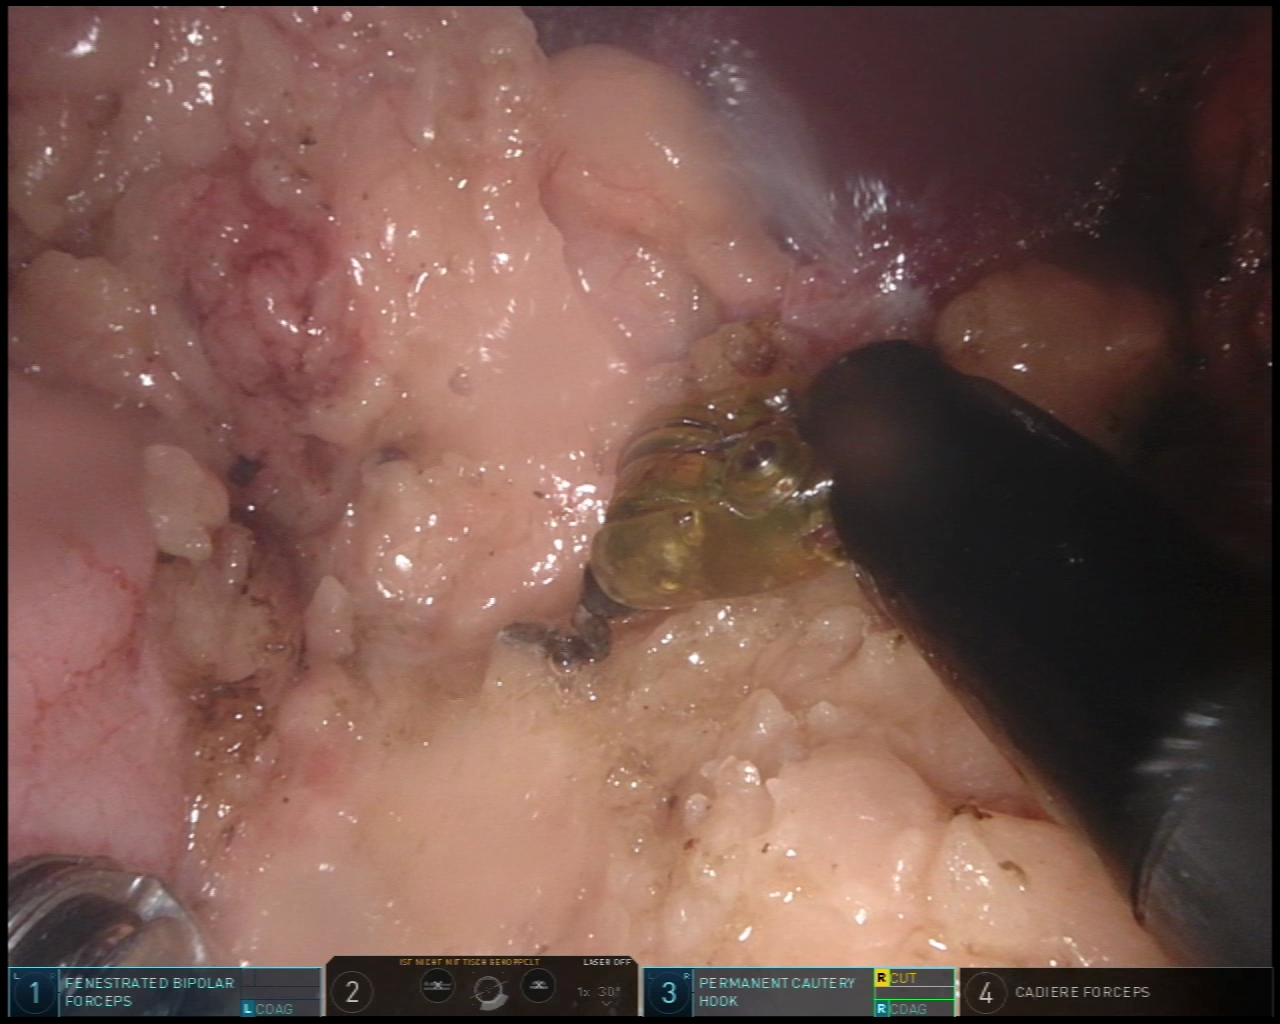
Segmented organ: spleen
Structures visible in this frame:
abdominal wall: no
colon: yes
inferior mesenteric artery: no
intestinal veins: no
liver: no
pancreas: no
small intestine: no
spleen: yes
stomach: no
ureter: no
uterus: no
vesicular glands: no